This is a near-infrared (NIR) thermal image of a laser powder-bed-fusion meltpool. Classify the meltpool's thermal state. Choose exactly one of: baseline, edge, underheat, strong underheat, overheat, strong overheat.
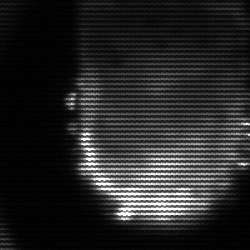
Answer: baseline